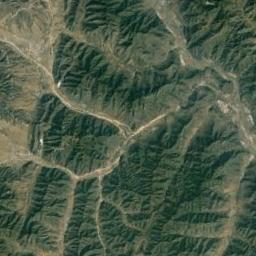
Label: mountain